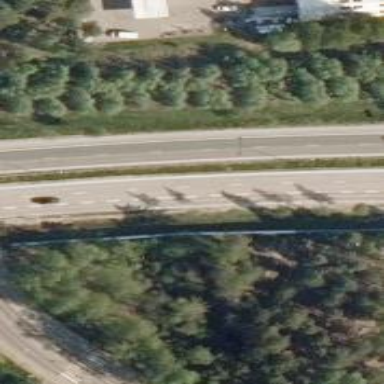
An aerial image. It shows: Asphalt motorway.